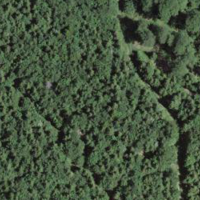
EUNIS habitat code: 41
Species observed at this site:
Epipactis atrorubens